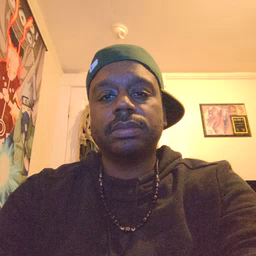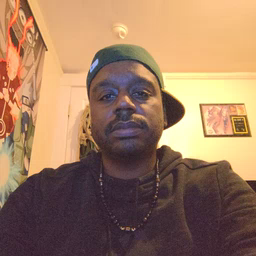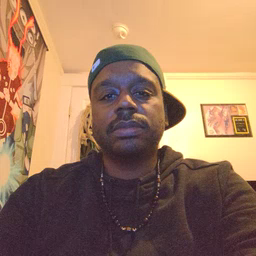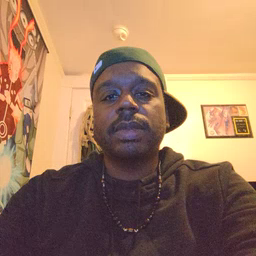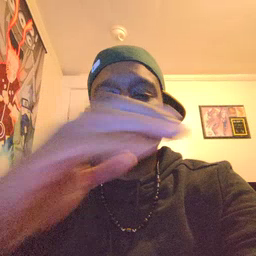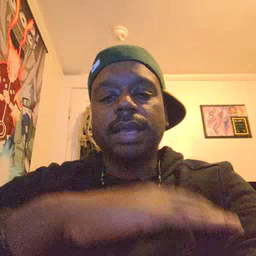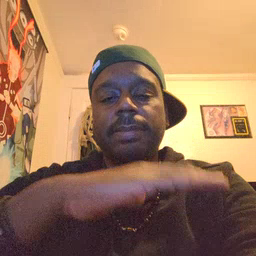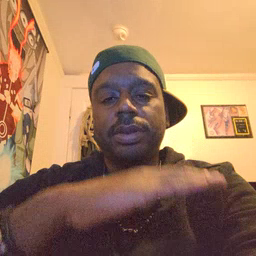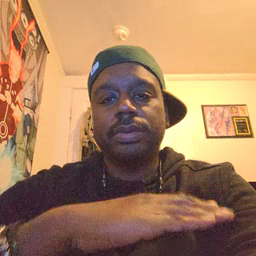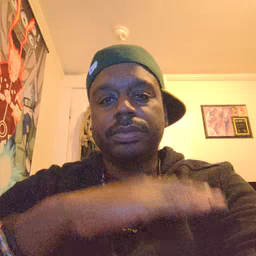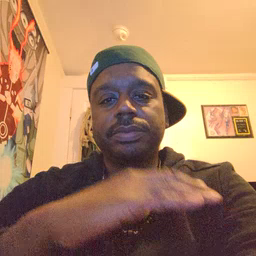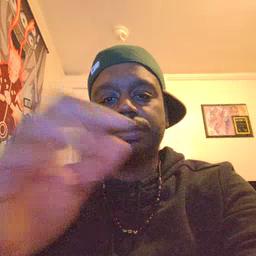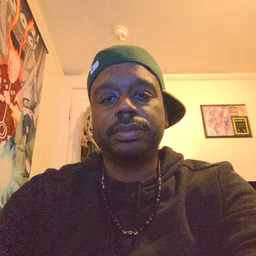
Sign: table